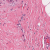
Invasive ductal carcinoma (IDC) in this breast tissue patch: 0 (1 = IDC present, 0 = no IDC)